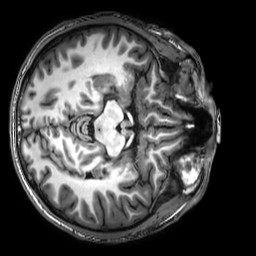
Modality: T1w
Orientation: axial
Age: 31
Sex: male
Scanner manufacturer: philips
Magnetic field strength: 3 T
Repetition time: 0.008144 s
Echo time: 0.003742 s